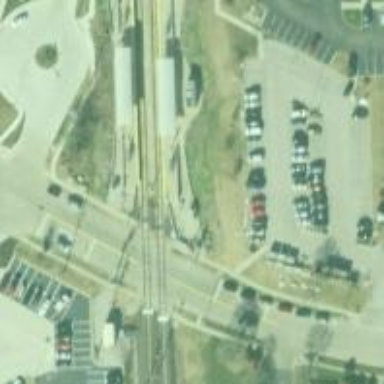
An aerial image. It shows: Light rail electrified with contact line.